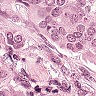
Metastatic tissue present: yes